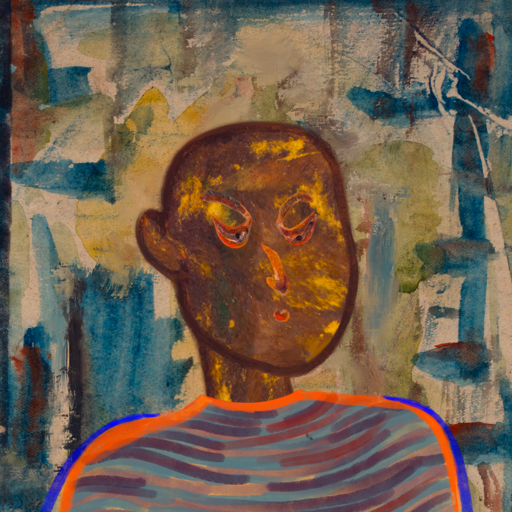
Background: Orphan, Head And Neck Side: Comrade, Face Side: Hypocrite, Bust: Experience, Hair Side: Blank, Head Accessory: Blank, Second Necklace: Blank, Necklace: Blank, Baby: Blank